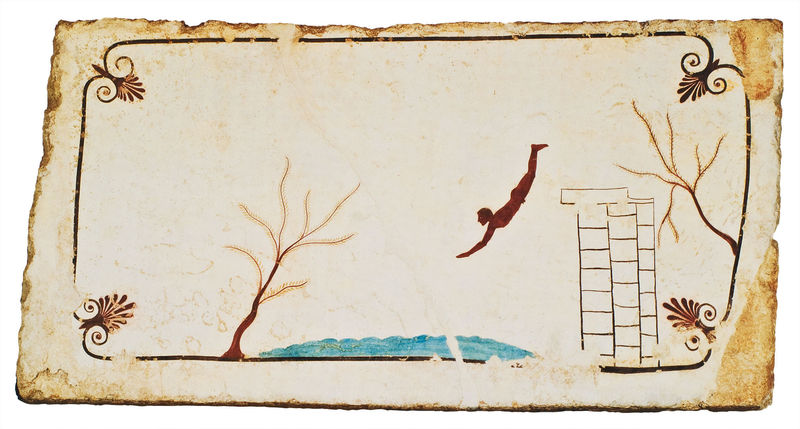
Titel: Grab des Tauchers (La Tomba del Tuffatore)
Standort: Fundort: Paestum (EU - I)
Schlagwörter: baum, blau, körper, mann, meer, nackt, wasser, see, teich, äste, bewegung, braun, schwarz, weiss, zeichnung, blüten, malerei, ornament, wand, rahmen, stein, steine, ast, strauch, boden, turm, sprung, papier, mauer, monochrom, winter, leiter, sport, ornamente, schwimmen, tauchen, fliese, kachel, mosaik, springen, antik, griechisch, fresko, bden, römisch, schwimmer, kalk, symbolisch, männlein, pimmel, kopfsprung, köpfer, monocrom, springer, turmspringer, swee, sprung ins wasser